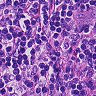
Metastatic tissue present: no